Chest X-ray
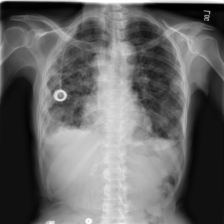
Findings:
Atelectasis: negative
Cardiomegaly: negative
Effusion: negative
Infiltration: positive
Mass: positive
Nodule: negative
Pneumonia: negative
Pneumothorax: negative
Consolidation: negative
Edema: negative
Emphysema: negative
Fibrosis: negative
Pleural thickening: negative
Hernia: negative